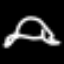
Label: frog